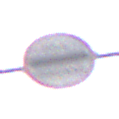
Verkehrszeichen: Zollstelle
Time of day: Midday
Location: Outdoor (Urban)
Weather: Overcast
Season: NotSpecified
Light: Natural